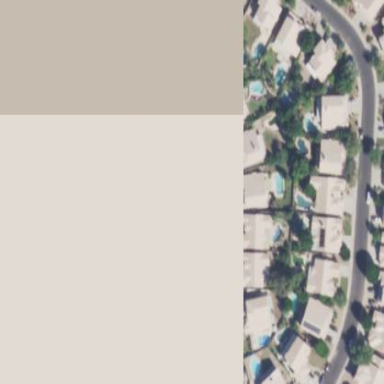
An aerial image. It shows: Residential area composed of single-family homes.